Question: Right half-opened line segment picture:

How to draw this line in CSS? With responsive horizontal line part. I found <URL> ,but I don't have skills to concat these.
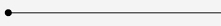
Answer: You can create this with one elements and one pseudo-element ':before' using 'Flexbox'
'''
.line {
width: 150px;
height: 2px;
background: black;
margin: 50px;
display: flex;
align-items: center;
}
.line:before {
content: '';
width: 10px;
height: 10px;
background: black;
border-radius: 50%;
}
'''
'''
<div class="line"></div>
'''